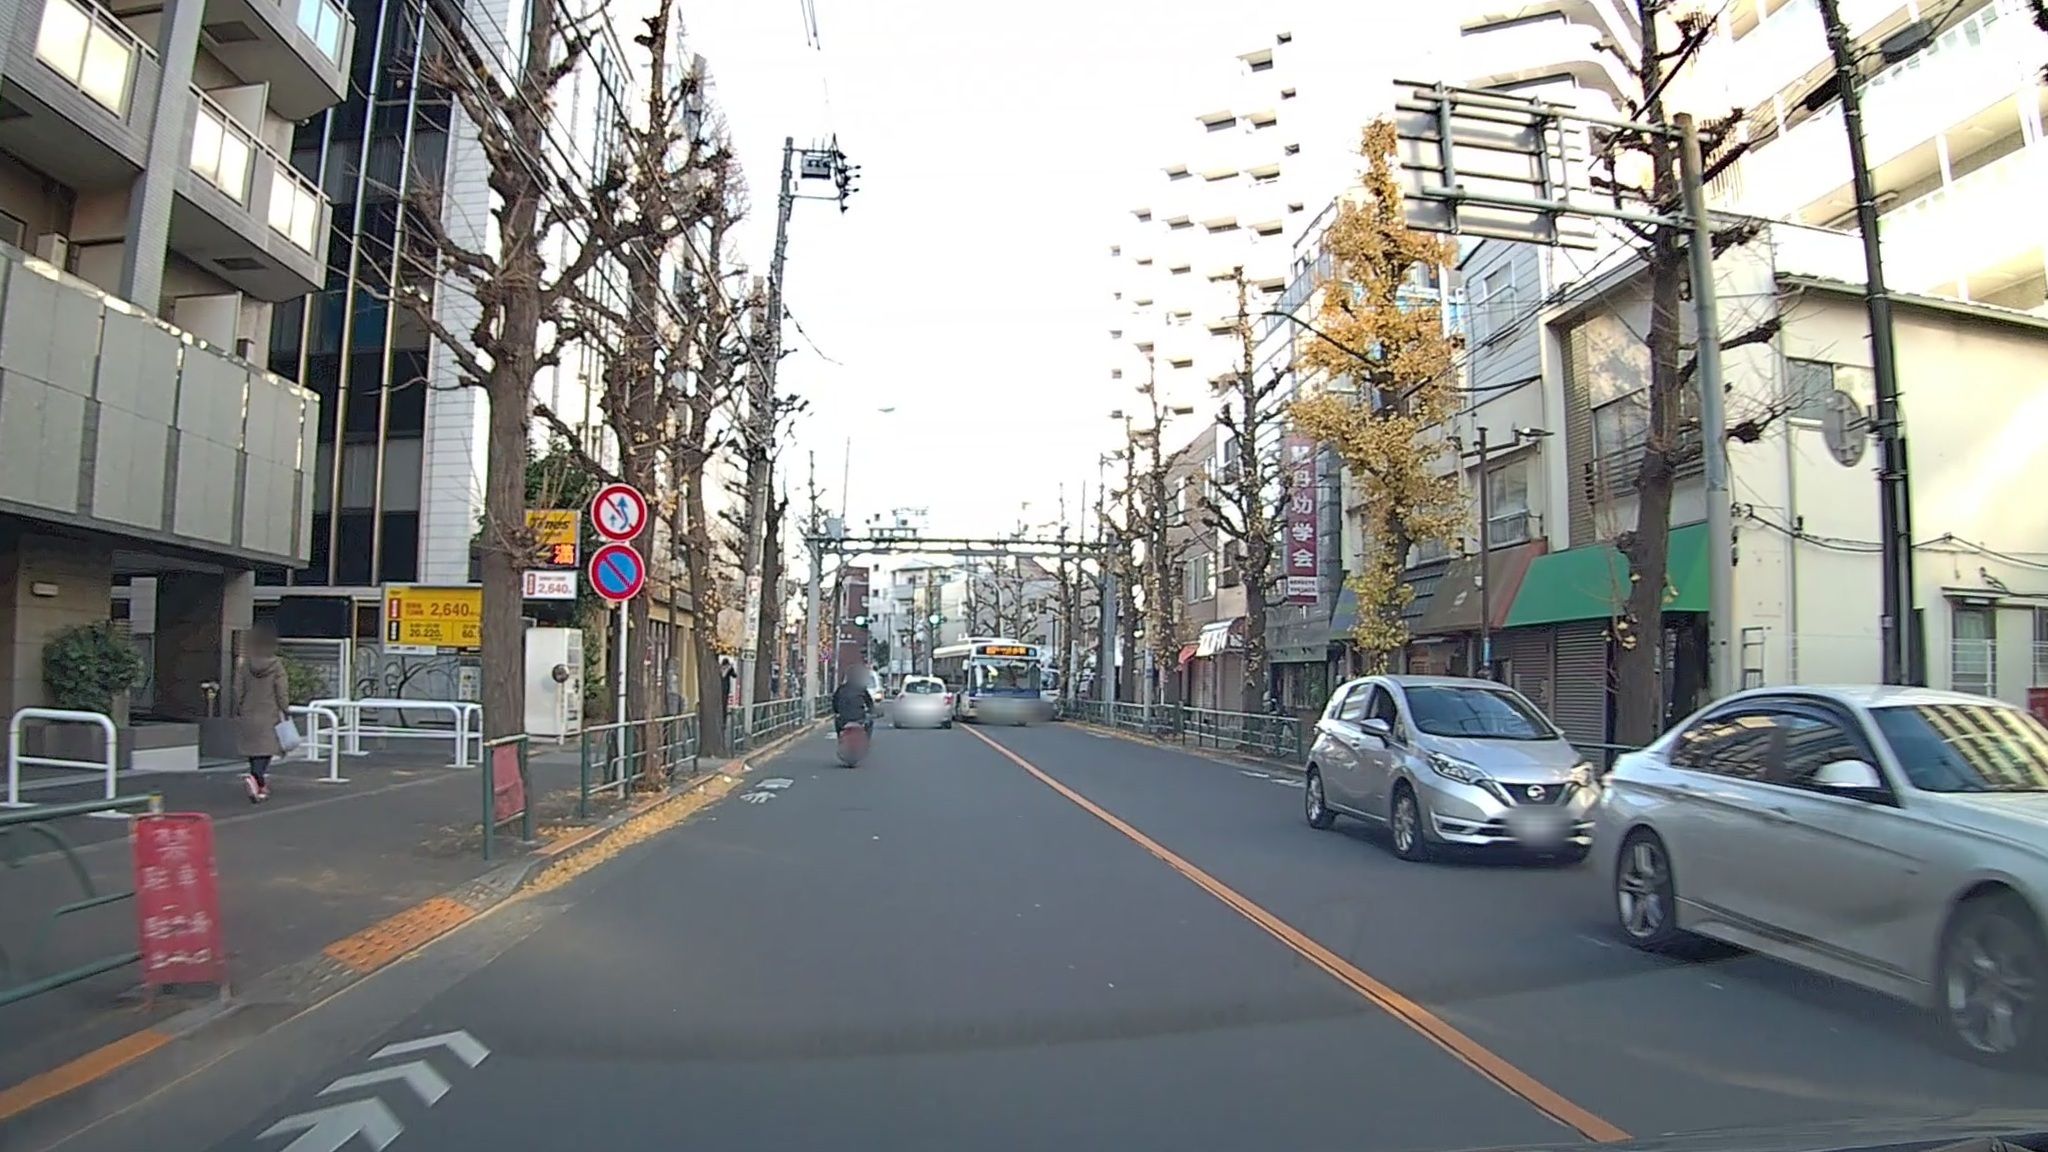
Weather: clear
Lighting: day
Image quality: good
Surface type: driving surface
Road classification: footway
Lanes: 4.0
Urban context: urban centre
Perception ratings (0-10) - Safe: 1.72, Lively: 9.16, Beautiful: 6.5, Boring: 2.4, Depressing: 3.15, Wealthy: 4.91